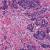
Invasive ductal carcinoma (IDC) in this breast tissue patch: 1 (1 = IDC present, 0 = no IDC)